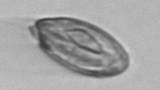
Label: Katodinium_or_Torodinium